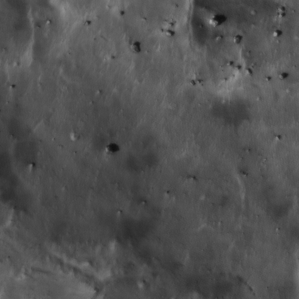
Label: non_frost